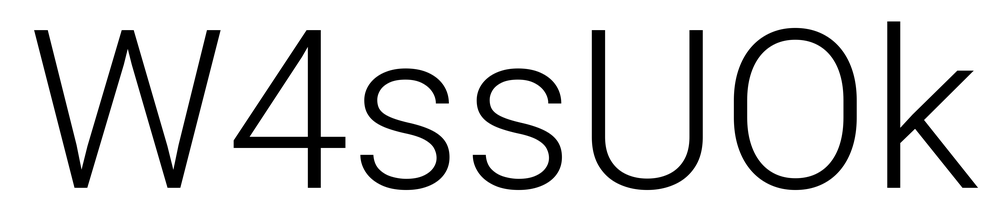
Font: Roboto_Light